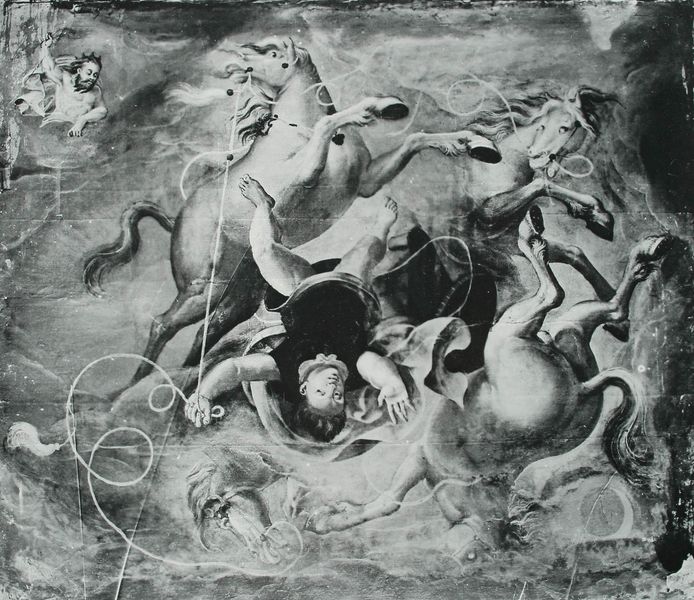
Titel: Sturz des Phaethon
Künstler: Melchior Bocksberger
Standort: München
Institution: Residenz, Hofgarten, Lusthaus
Schlagwörter: gott, hand, himmel, körper, mann, meer, wasser, weiß, wolken, see, bewegung, frau, grau, männer, schwarz, zeichnung, tier, tiere, wolke, arme, barock, mensch, tod, tot, bild, wind, schnur, drei, kind, fliegen, pferd, pferde, reiter, rund, engel, hufe, mähne, schweif, zügel, wellen, linien, füsse, sturm, untergang, wogen, fallen, betrachter, foto, fotografie, mond, antike, knabe, seil, wirbelwind, wirbel, barfuß, schwarzweiß, durcheinander, schimmel, photo, karte, dynamisch, ross, rosse, götter, teufel, olymp, fall, sturz, mehne, fresko, apoll, gottheit, phaeton, sol, personifizierung, sohn, stürzen, helios, steigen, aufbäumen, photografie, pferdewagen, firmament, astrologie, absturz, wplken, kopfüber, ertrinken, aufbrausend, poseidon, wirbeln, triton, zentrifugal, gestirn, saulus, sonnenkutsche, sonnenrosse, sonnenzug, sturz des phaeton, tod des phaeton, verfolgt, zügelbarfuß, durchdrehen, manndrenke